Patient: sex M, age 60
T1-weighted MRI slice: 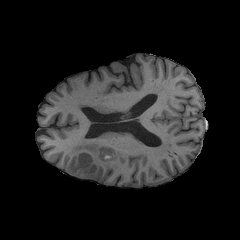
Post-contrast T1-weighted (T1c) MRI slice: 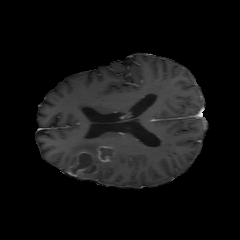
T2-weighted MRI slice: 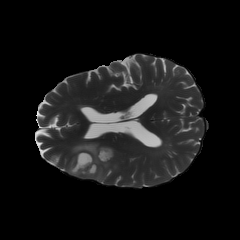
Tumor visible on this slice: yes
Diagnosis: Glioblastoma, IDH-wildtype
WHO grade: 4